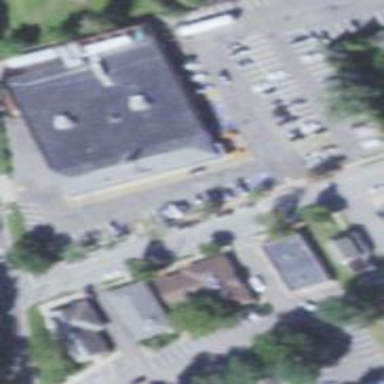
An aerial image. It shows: Supermarket building.